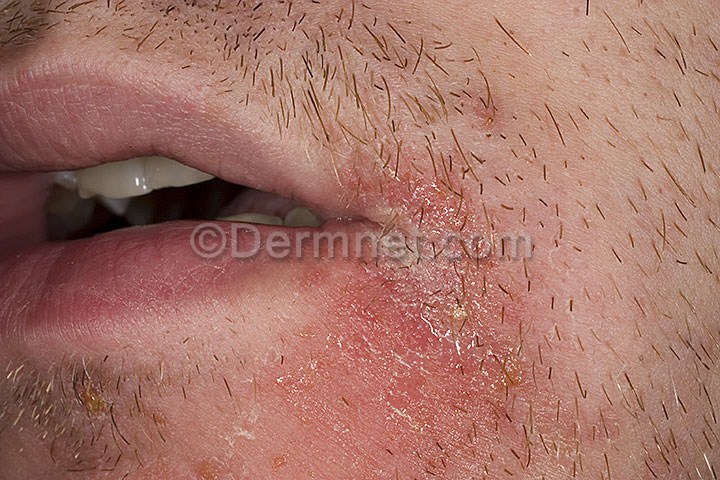
Disease: Cellulitis Impetigo and other Bacterial Infections